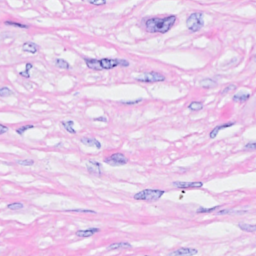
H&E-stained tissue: Breast